Field crop: tomato
Growth stage: 1
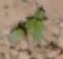
Species: solanum